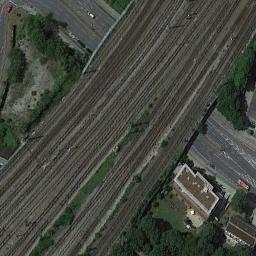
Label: railway